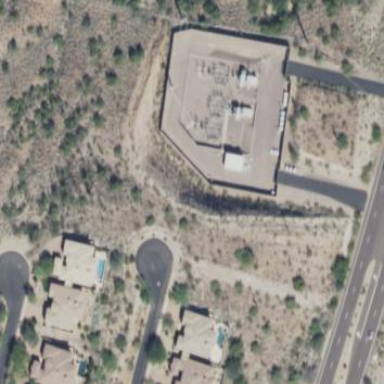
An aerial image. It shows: Outdoor power substation located behind wall. The substation operates at the distribution level.